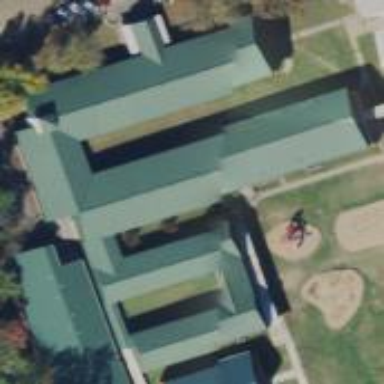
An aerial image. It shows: School building.